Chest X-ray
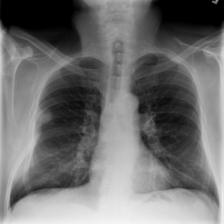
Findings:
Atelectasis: negative
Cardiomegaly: negative
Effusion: negative
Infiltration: negative
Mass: negative
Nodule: negative
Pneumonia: negative
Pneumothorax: negative
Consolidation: negative
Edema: negative
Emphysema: negative
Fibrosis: negative
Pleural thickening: negative
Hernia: negative